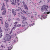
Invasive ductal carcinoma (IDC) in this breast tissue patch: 1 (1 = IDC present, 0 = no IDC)